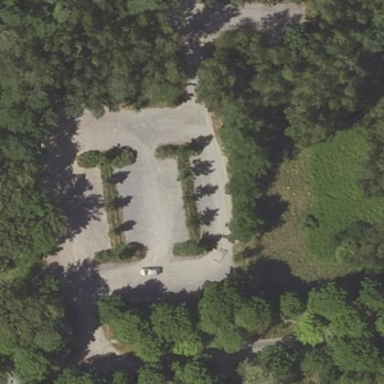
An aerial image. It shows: Parking area with gravel surface.